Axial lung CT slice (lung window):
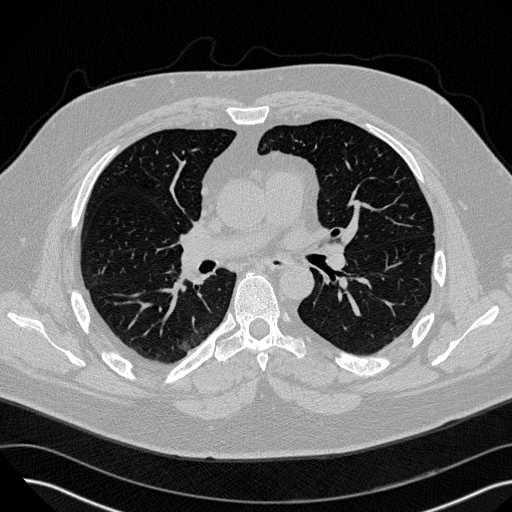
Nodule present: no